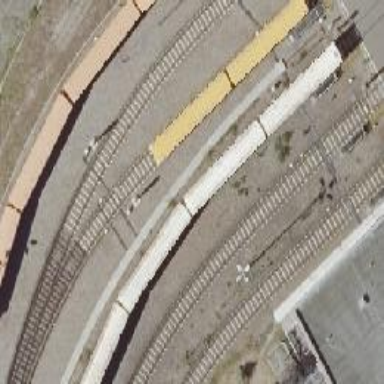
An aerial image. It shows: Yard area used for services next to electrified rail track with overhead electrification.